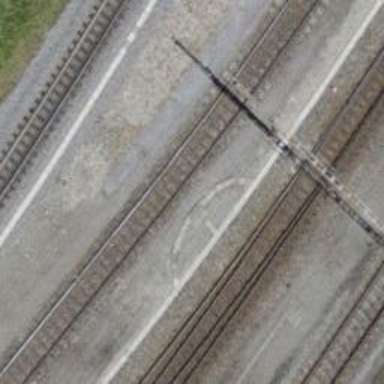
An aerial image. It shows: Railway yard with electrified tracks and single track.